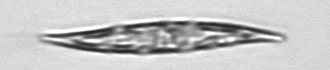
Label: Pleurosigma